Question: I am looking on <URL>, and I am slightly confused by their diagram.
A leaf node obviously contains the hash of the underlying data.
Are leaf nodes in hash trees different than any non-leaf node? Do non-leaf nodes contain hashes of data, or ?
Given this diagram:

Which of these is 'Hash 1' a hash of?
1. Hash 1-0 + Hash 1-1
2. Data block 002 + Data block 003
Or are hash trees fundamentally different depending on the application (rsync, P2P networks, Git, etc)?
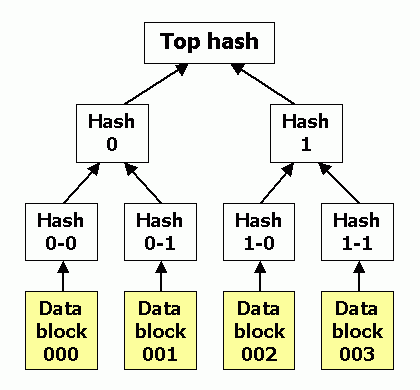
Answer: This is what wiki article says:
> Nodes further up in the tree are the hashes of their respective
children. For example, in the picture hash 0 is the result of hashing
hash 0-0 and then hash 0-1. That is, 'hash 0 = hash( hash 0-0 || hash 0-1 )' where || denotes concatenation.
But I truly believe that a developer may customize the tree and algorithm, use different hash functions and so on, optimizing it for different data or speed or memory or whatever.